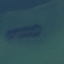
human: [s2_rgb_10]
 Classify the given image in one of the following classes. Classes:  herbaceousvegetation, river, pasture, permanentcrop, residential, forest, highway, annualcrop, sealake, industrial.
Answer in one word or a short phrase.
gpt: SeaLake